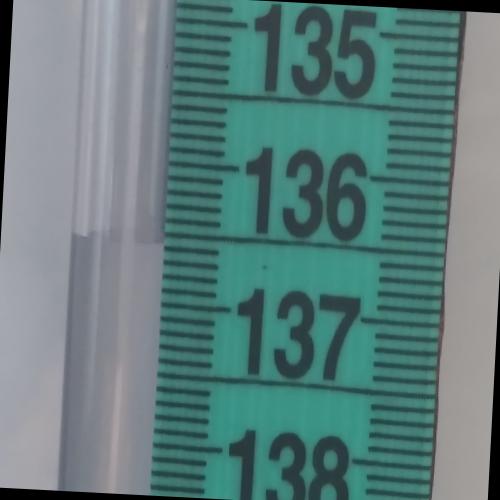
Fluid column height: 136.6 cm